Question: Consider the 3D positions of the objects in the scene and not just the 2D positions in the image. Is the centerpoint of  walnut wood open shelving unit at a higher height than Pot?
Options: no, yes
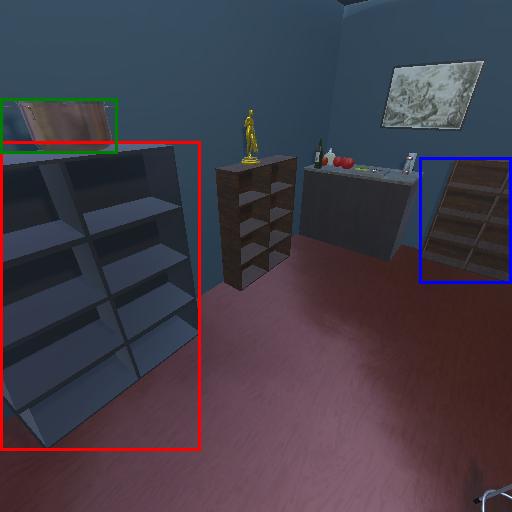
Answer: no